Question:
I have no idea what these little A and ? mark mean, I do know that the ones with the ? are not in the budle, however they are in the xcode list, they are editable, they are not read only, i see them as marked to be copied into the bundle (as it is phonegap and the whole www dir should be copied)... but somehow it's not going.... what do these little icons mean? A (archive??!?!) ? = (no reference or something...?)
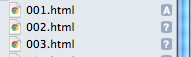
Answer: Those are for source control. If you've created a new project in Xcode 4 and not unticked the relevant box, you have a GIT repository automatically.
'A' means that the file is to be added to the repository when next you commit. '?' means that you've added the file to your project but you haven't yet told Xcode what you want to do with respect to source control. You can set what you want to do by right clicking the files or by selecting them and going to File -> Source Control.
In any case, they're completely unrelated to how the project is built.